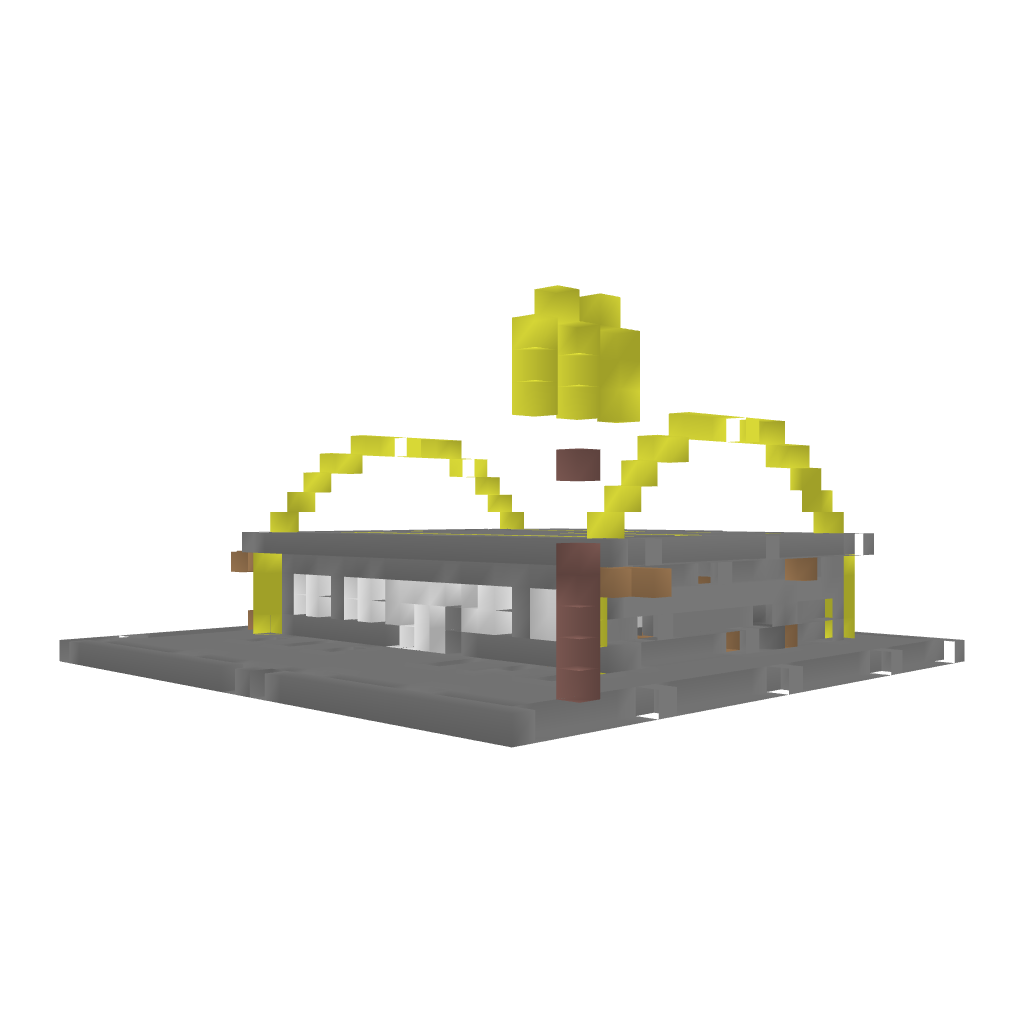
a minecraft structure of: Classic McDonalds good quality